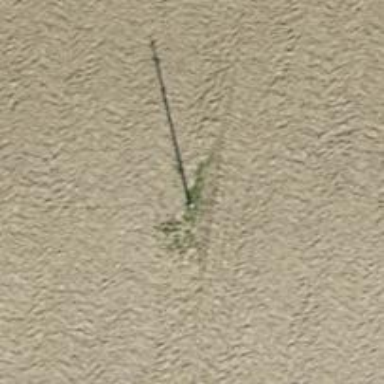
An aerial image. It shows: Minor power line.